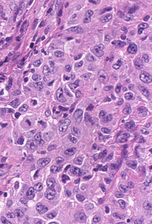
Tumor epithelial tissue: yes
Tumor-associated stroma tissue: yes
Normal tissue: no